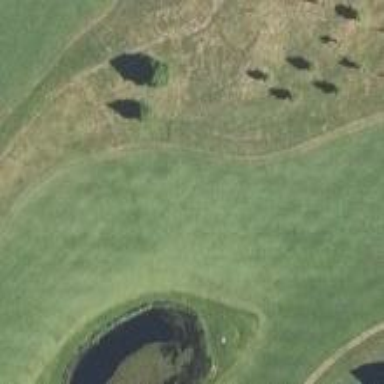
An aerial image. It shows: View of golf hole.